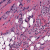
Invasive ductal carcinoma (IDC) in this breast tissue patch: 0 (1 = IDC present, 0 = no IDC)